Here is the raw acceleration-versus-time signal recorded on a bearing housing. Classify the bearing condition as one of: normal, inner_race, outer_race, ball.
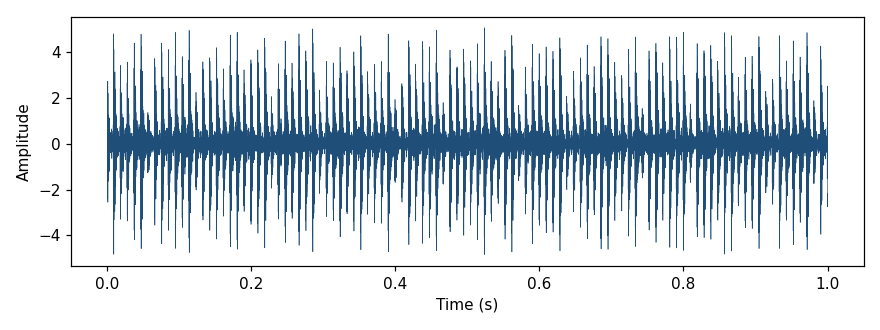
Answer: outer_race